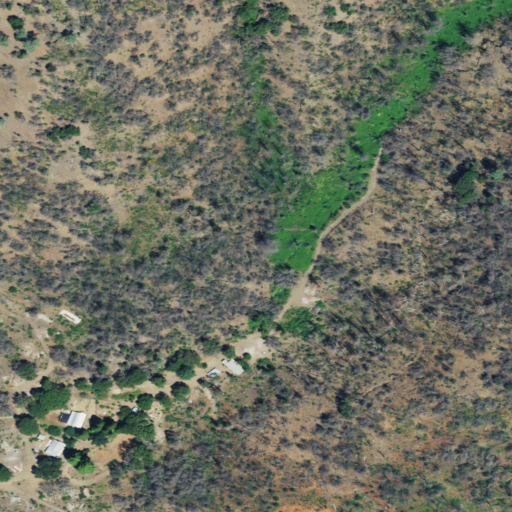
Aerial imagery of valley in California named East Valdor Gulch containing grassland, shrub, mixed forest, and open development